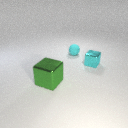
small cyan rubber sphere behind large green metal cube